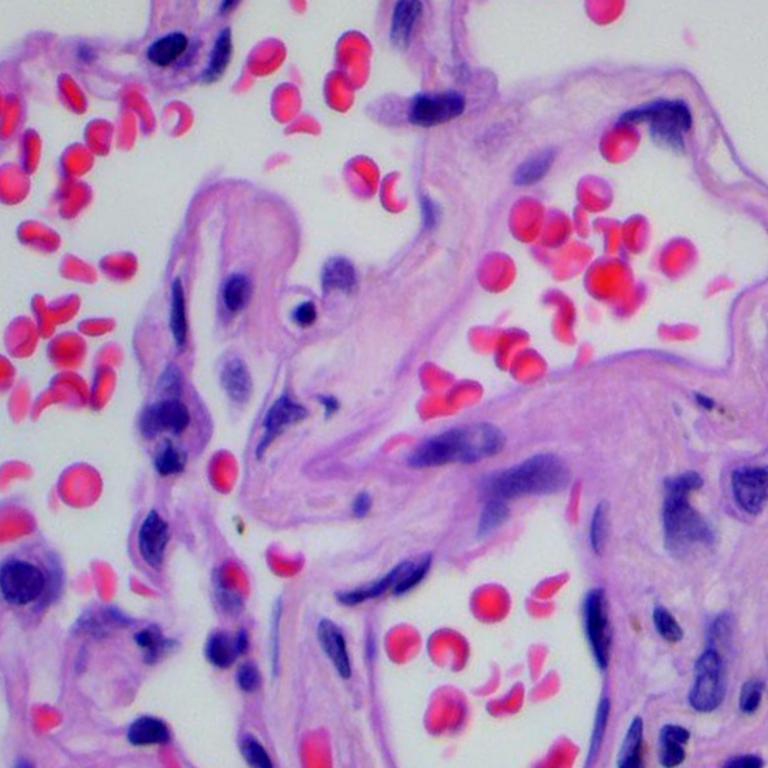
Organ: lung
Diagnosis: benign